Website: bh-photo
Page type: order-tracking
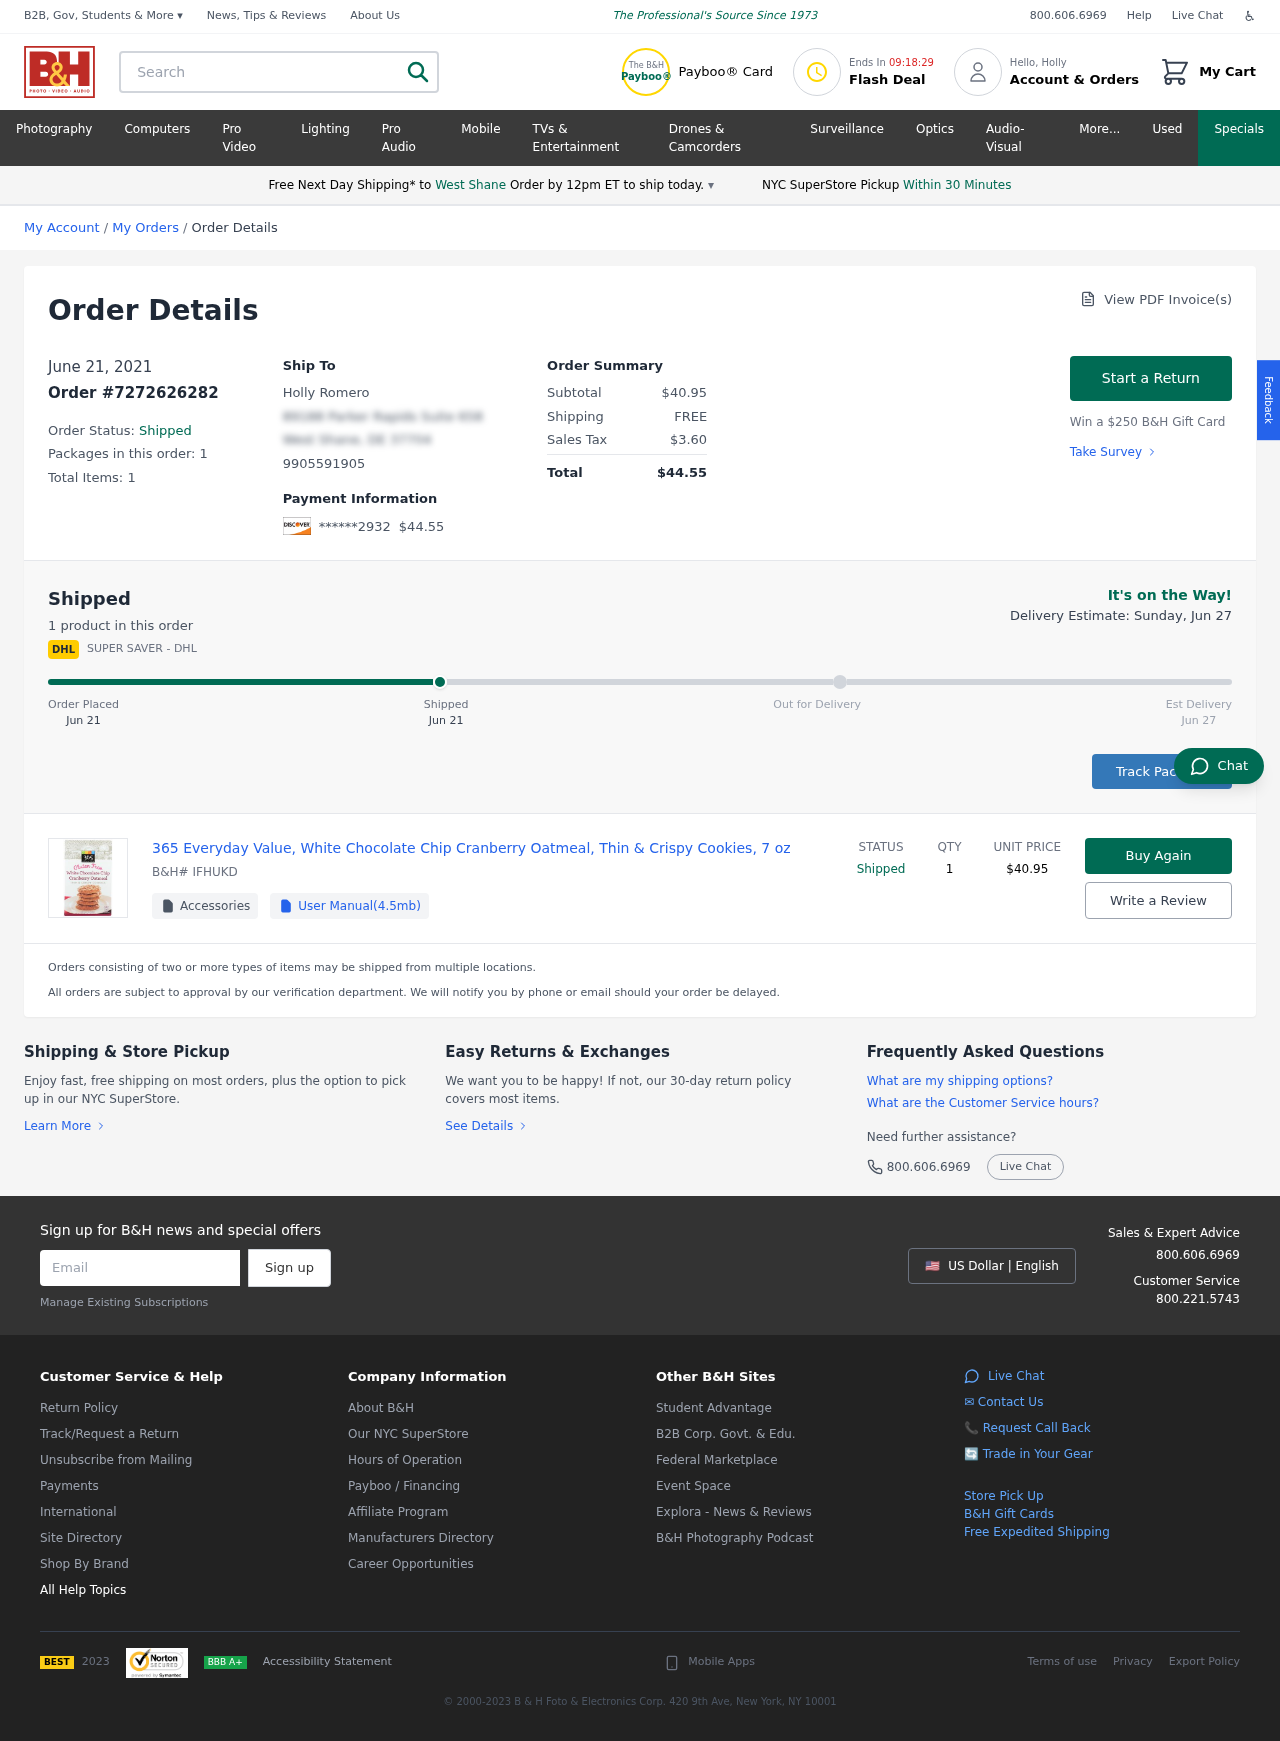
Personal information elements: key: PII_CARD_LAST4
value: ******2932
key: PII_CITY
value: West Shane
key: PII_EMAIL
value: hromero@hotmail.com
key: PII_FIRSTNAME
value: Holly
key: PII_FULLNAME
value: Holly Romero
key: PII_PHONE
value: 9905591905
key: PII_STREET
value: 89188 Parker Rapids Suite 658
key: PII_CITY_STATE_ZIP
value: West Shane, DE 37704
Product elements: key: PRODUCT1_NAME
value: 365 Everyday Value, White Chocolate Chip Cranberry Oatmeal, Thin & Crispy Cookies, 7 oz
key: PRODUCT1_PRICE
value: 40.95
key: PRODUCT1_QUANTITY
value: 1
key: PRODUCT1_SKU
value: IFHUKD
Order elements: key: ORDER_DATE
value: Jun 21
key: ORDER_DATE
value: June 21, 2021
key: ORDER_ID
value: Order #7272626282
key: ORDER_NUM_PACKAGES
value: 1
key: ORDER_NUM_ITEMS
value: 1
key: ORDER_NUM_ITEMS
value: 1 product
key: ORDER_TOTAL
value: $44.55
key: ORDER_SUBTOTAL
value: $40.95
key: ORDER_SHIPPING_COST
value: FREE
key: ORDER_TAX
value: $3.60
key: ORDER_DELIVERY_DATE
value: Jun 27
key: ORDER_DELIVERY_DATE
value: Delivery Estimate: Sunday, Jun 27
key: ORDER_SHIPPING_DATE
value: Jun 21
Search elements: key: HEADER_SEARCH
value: Search